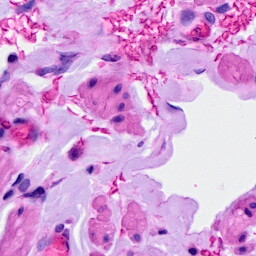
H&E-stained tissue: Ovarian